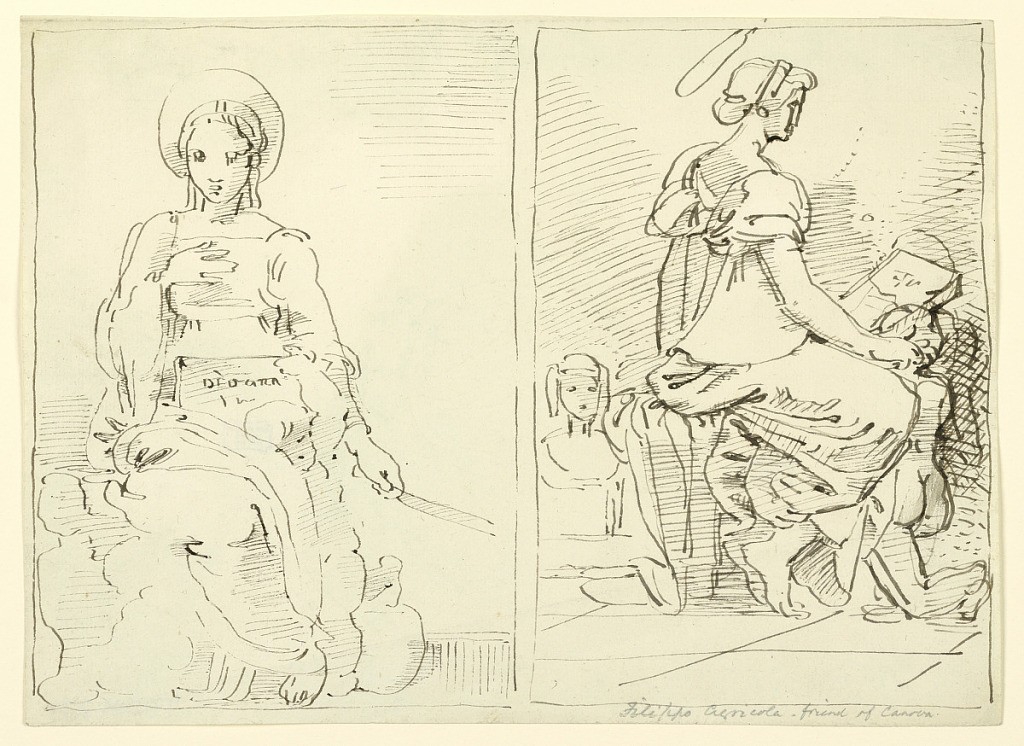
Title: Two Studies of Madonna and Child
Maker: Fortunato Duranti, Italian, 1787 - 1863
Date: ca. 1825
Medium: Pen and bistre ink on paper
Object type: Drawing
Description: Left: Full-length figure of the Madonna, seated, facing the spectator. The Child stnads beside her, his left hand raised high, supporting a tablet which is on the Virgin's lap. Right: Full-length figure of the Madonna, seated, facing right, in profile. The Child stands before her, supporting a tablet.